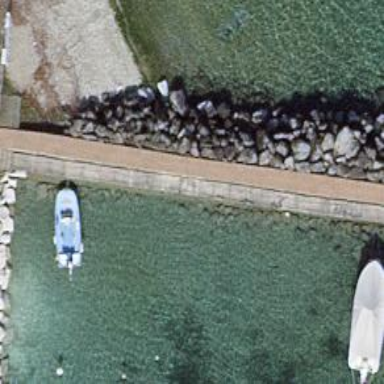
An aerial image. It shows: Man-made pier.